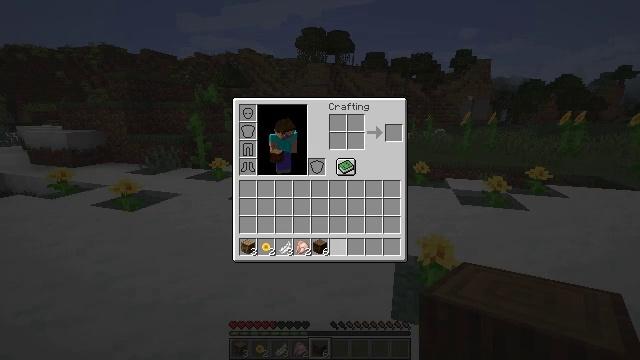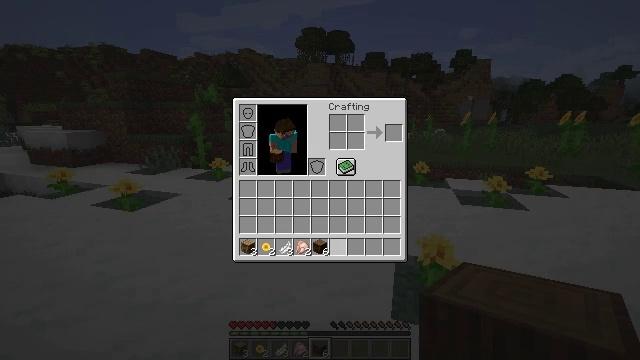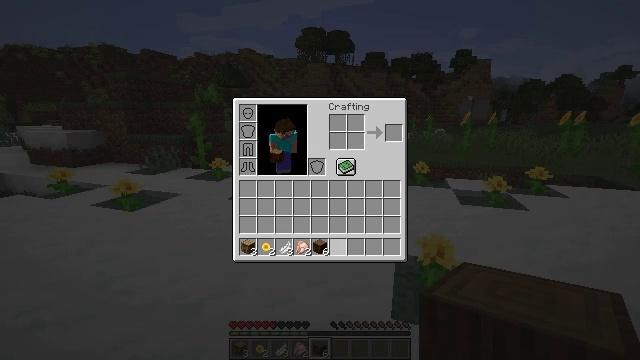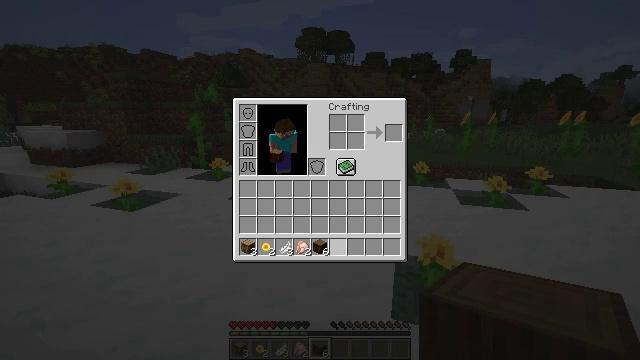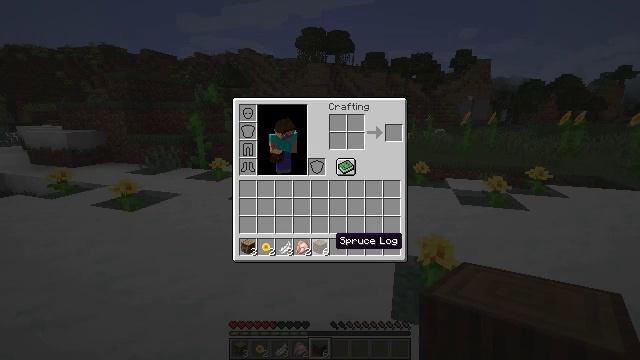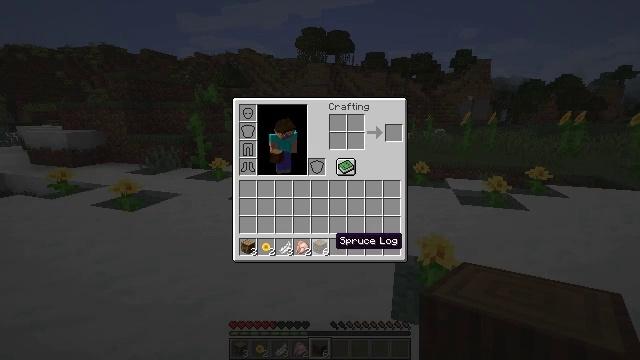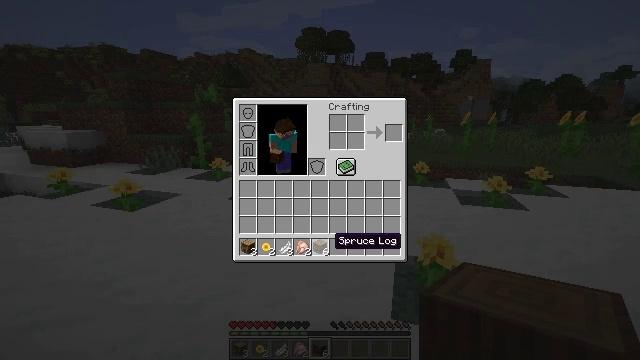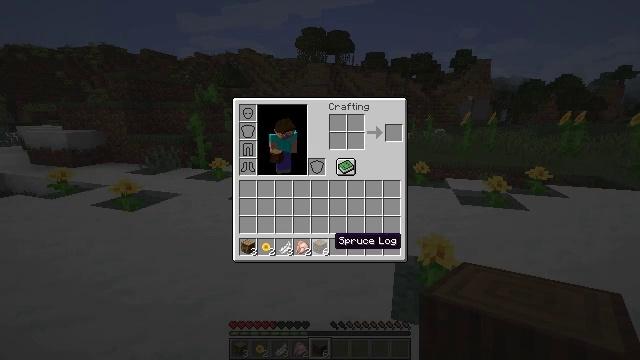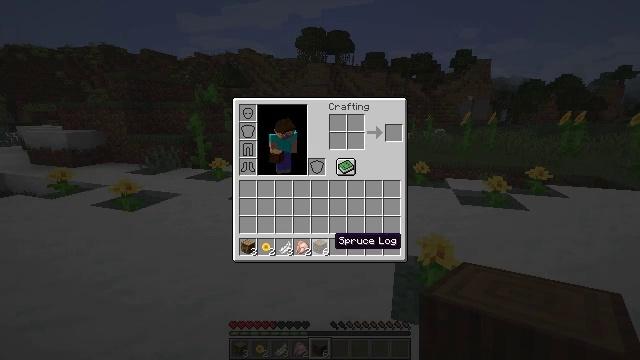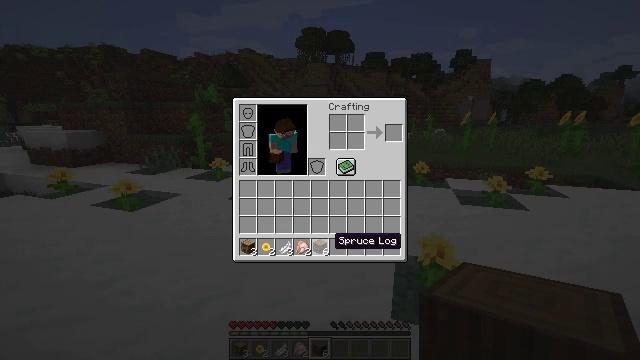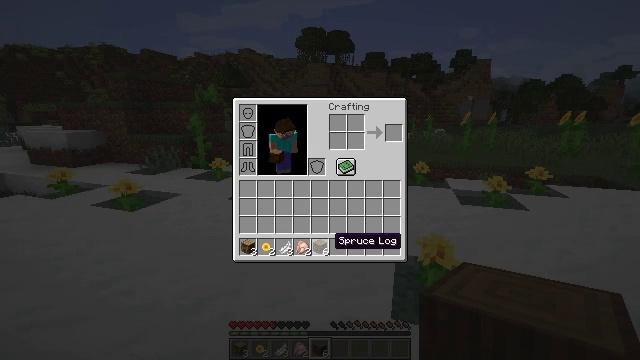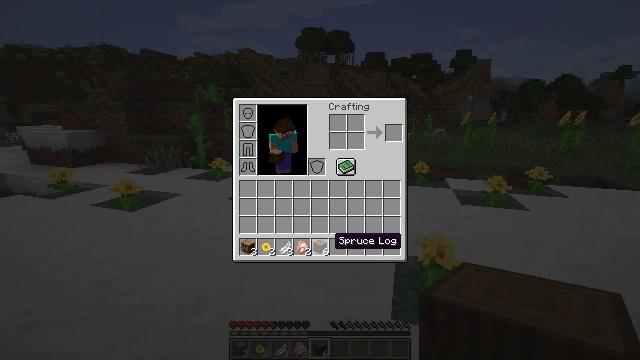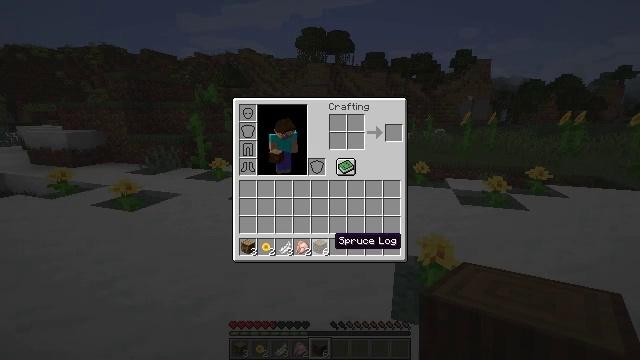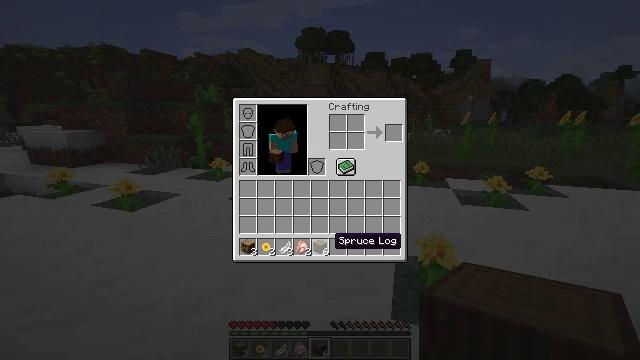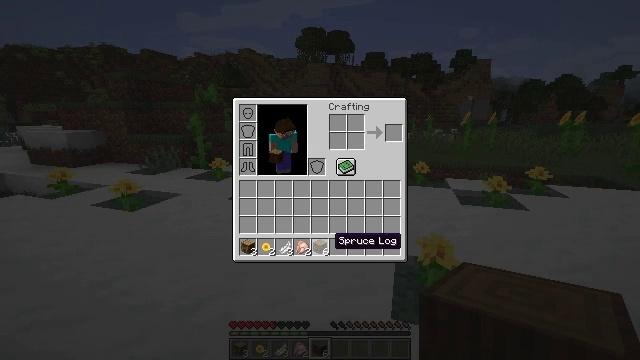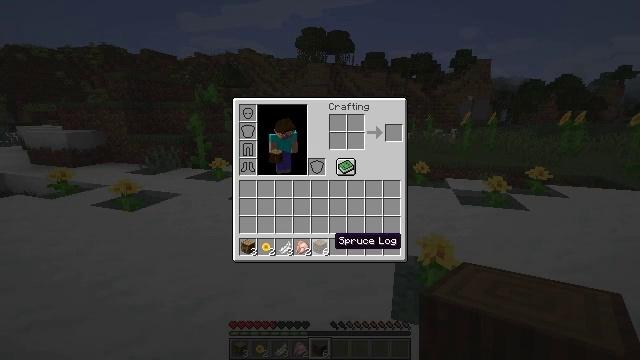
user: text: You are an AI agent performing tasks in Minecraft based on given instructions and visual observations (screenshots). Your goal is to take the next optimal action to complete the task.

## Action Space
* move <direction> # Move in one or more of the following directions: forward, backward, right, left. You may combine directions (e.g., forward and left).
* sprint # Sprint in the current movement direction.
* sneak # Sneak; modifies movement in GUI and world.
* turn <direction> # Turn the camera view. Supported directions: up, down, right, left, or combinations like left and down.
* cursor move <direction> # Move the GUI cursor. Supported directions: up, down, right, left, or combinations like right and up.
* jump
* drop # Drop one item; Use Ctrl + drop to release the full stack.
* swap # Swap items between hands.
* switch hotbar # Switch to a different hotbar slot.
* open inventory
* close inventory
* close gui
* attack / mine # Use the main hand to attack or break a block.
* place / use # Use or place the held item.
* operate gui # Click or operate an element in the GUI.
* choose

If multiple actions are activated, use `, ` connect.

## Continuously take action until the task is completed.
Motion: motion action
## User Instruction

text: Craft spruce wood.
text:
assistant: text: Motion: no_op
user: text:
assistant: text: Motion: no_op
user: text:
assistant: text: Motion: no_op
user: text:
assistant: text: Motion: no_op
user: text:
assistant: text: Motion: no_op
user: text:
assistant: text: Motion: no_op
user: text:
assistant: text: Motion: no_op
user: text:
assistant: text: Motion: no_op
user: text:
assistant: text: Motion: no_op
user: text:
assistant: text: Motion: no_op
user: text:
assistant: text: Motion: no_op
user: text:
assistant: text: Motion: no_op
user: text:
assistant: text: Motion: no_op
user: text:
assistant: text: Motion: no_op
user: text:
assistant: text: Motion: no_op
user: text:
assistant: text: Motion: no_op
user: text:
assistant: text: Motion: no_op
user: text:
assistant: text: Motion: no_op
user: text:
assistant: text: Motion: no_op
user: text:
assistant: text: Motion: no_op
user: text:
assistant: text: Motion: no_op
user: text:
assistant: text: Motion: no_op
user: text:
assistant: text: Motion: no_op
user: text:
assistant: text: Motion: no_op
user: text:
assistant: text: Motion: cursor move left
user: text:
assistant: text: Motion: cursor move left
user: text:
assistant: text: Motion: cursor move left
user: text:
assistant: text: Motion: cursor move left
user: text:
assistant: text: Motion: no_op
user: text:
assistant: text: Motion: cursor move left